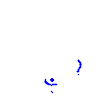
Particle: kaon